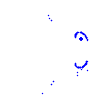
Particle: kaon